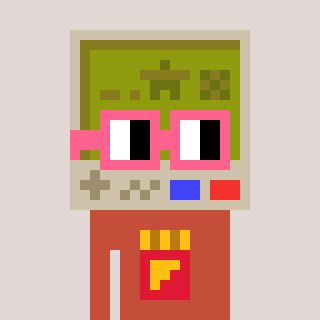
a pixel art character with square pink glasses, a gameboy-shaped head and a rust-colored body on a warm background